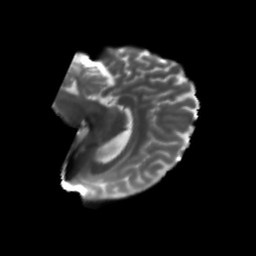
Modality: T2w
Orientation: sagittal
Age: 36
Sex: female
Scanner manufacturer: siemens
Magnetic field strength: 3 T
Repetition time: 5.25 s
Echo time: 0.08 s